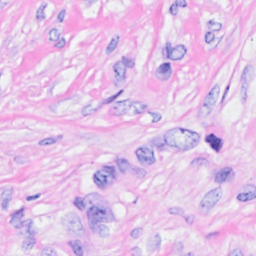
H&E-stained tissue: Breast